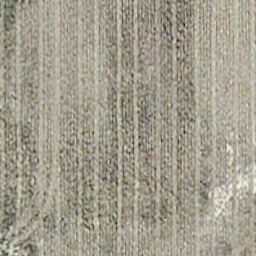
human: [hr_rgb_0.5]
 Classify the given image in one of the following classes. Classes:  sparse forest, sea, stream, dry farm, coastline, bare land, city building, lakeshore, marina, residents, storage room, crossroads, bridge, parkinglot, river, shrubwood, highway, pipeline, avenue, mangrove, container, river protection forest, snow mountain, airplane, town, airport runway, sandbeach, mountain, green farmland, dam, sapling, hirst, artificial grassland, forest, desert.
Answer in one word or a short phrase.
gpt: dry farm